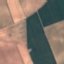
Land use / land cover: AnnualCrop